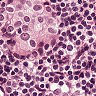
Metastatic tissue present: yes